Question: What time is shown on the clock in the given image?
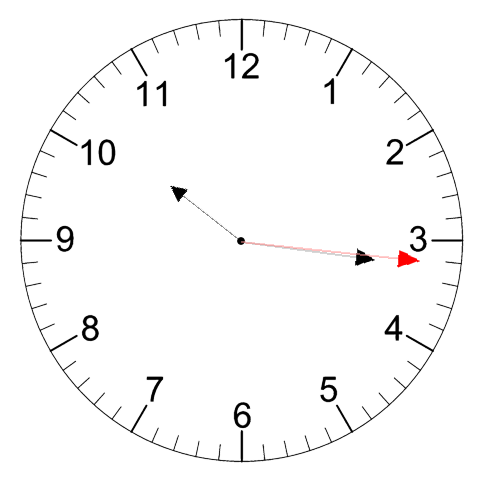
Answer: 10:16:16